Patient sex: F
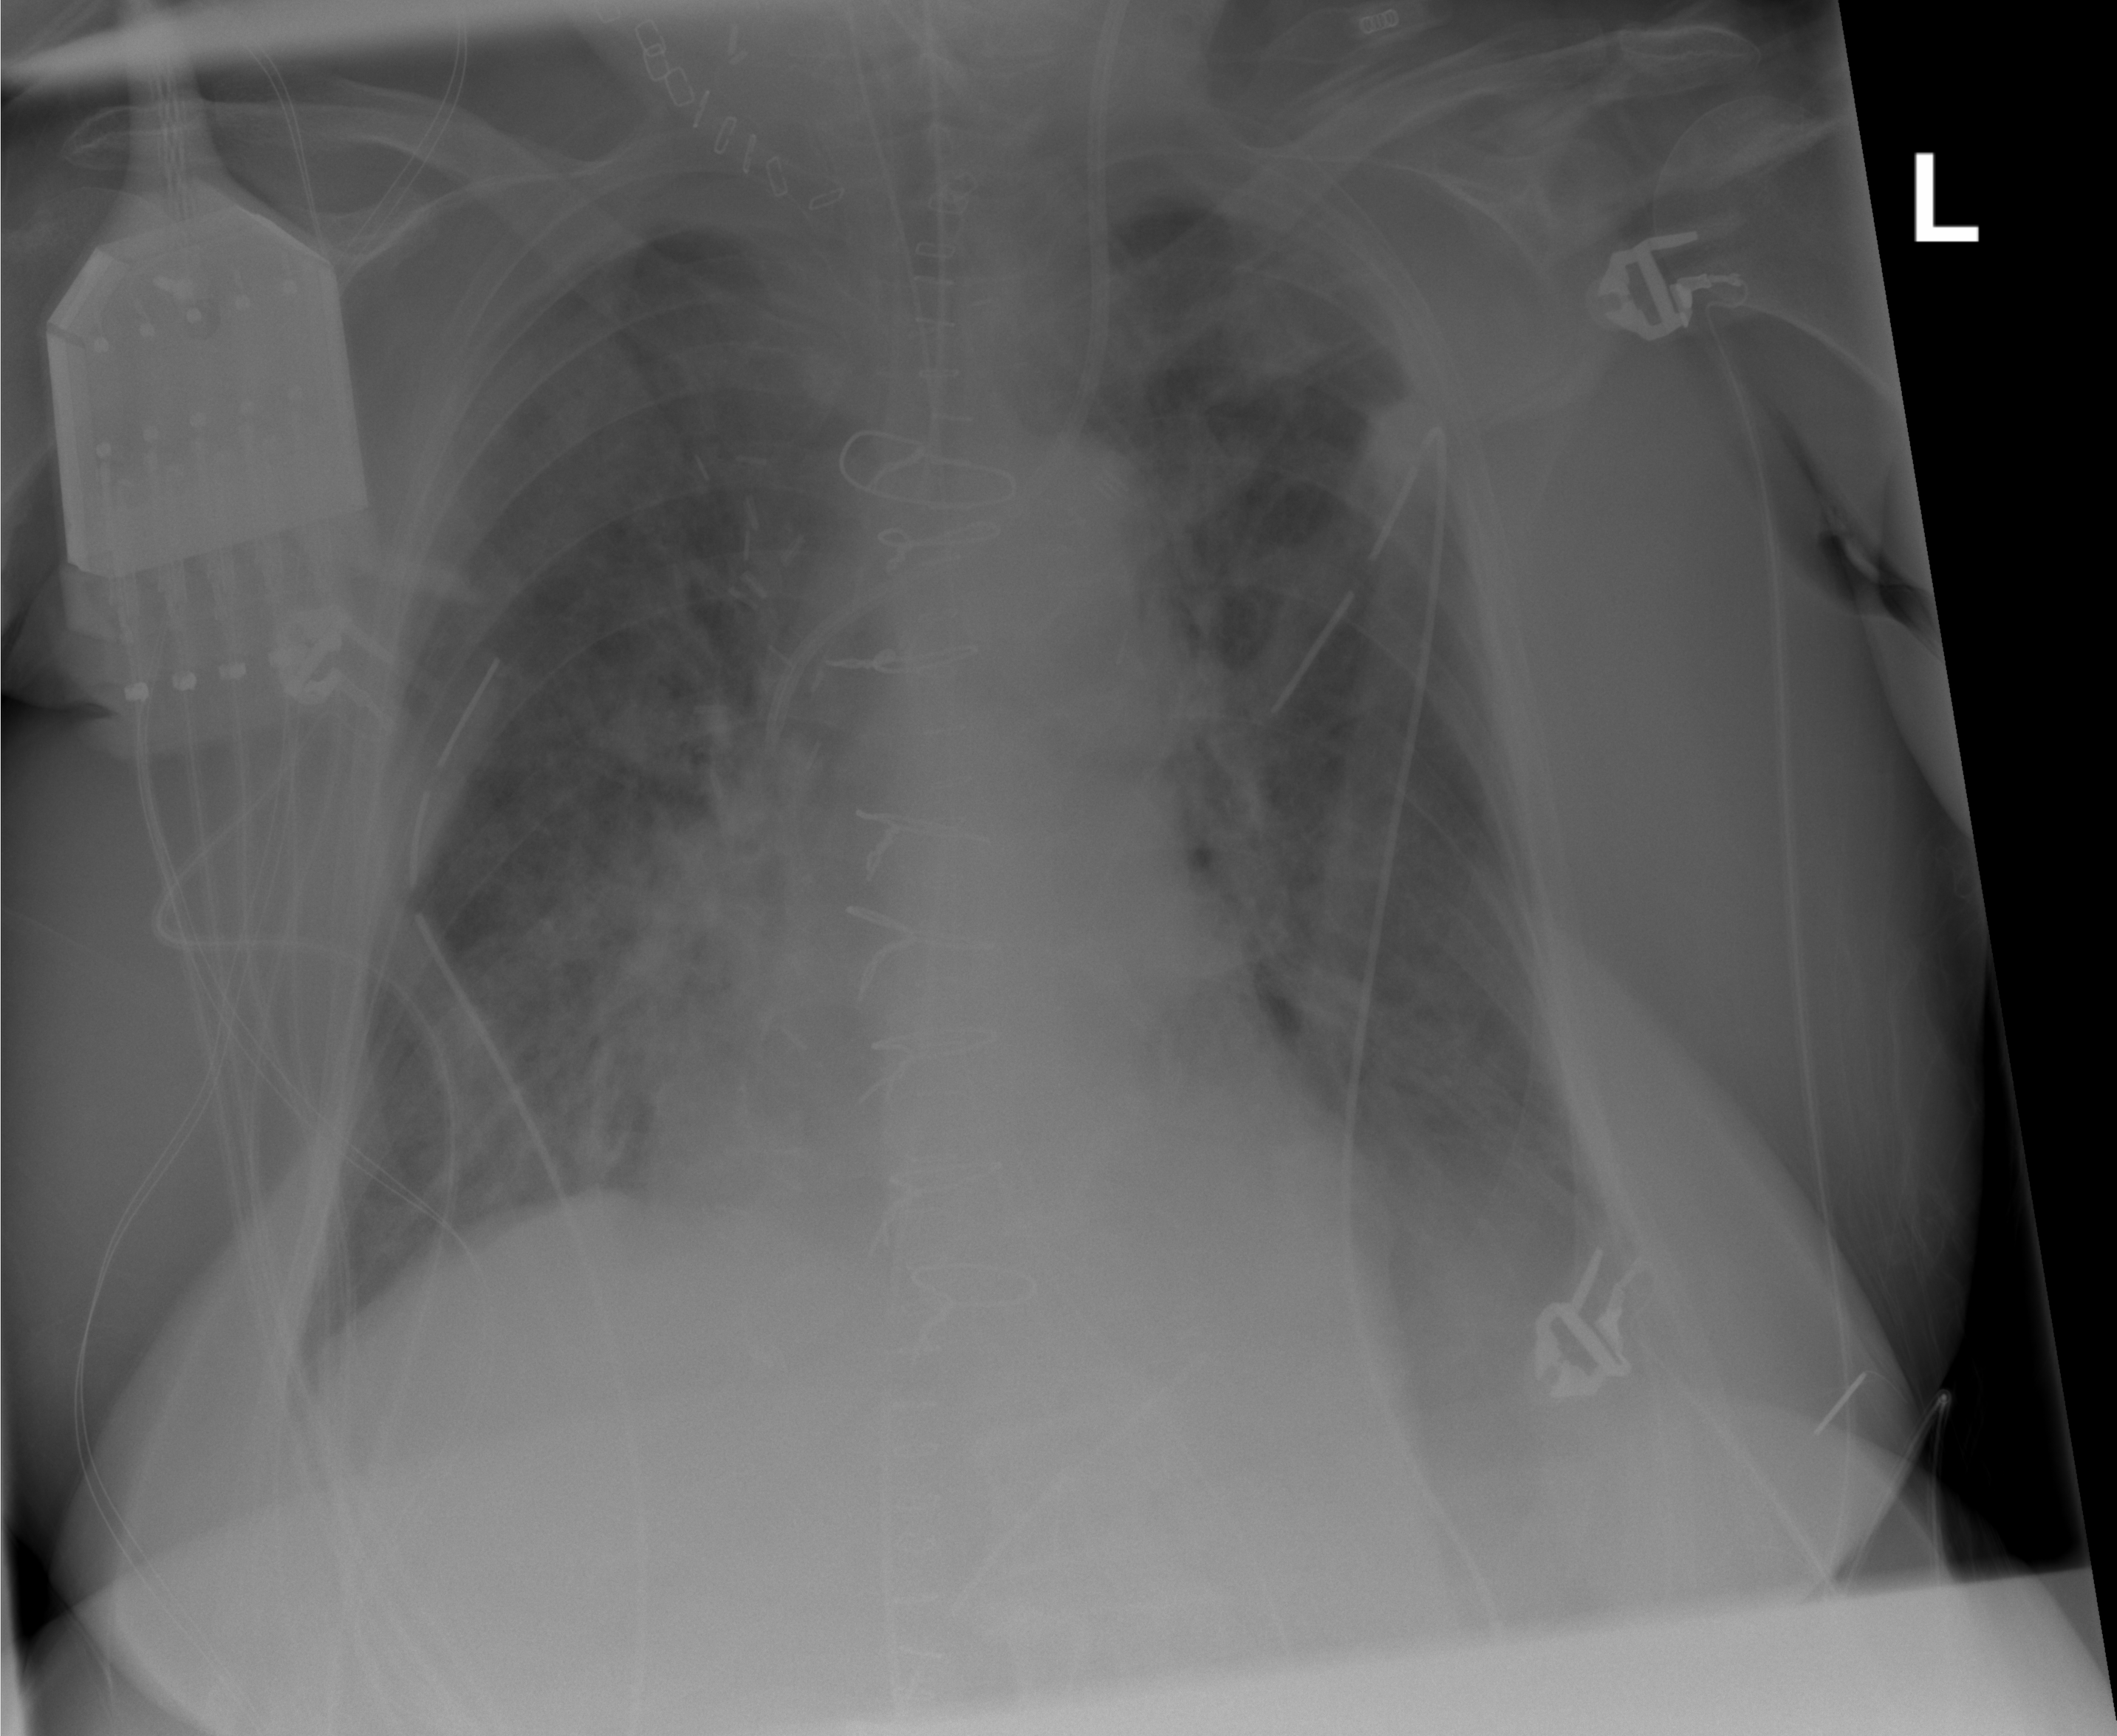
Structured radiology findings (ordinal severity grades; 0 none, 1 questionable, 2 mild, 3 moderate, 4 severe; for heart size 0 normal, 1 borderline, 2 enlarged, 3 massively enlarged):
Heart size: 0
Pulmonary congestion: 2
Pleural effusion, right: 0
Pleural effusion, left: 1
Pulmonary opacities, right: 2
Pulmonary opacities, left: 0
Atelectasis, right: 2
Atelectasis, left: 2